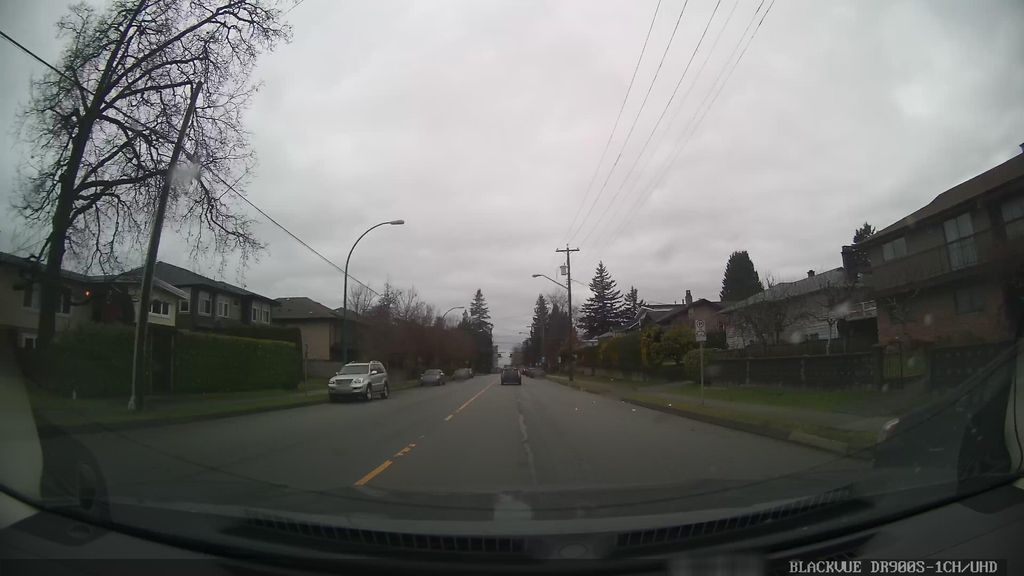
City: vancouver